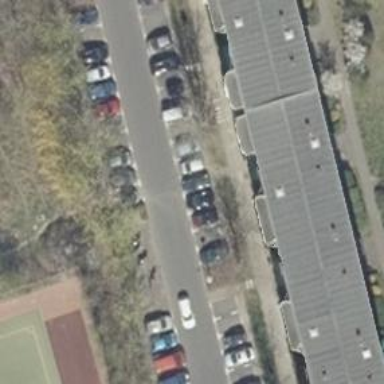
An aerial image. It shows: Street-side parking area.